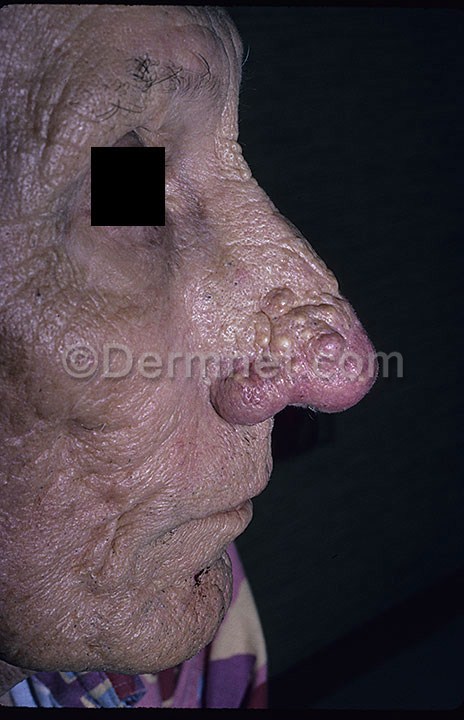
Disease: Acne and Rosacea Photos